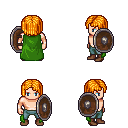
a pixel art fantasy rpg character, male body template, human, light skin, green cape, teal pants, light blonde pageboy hairstyle, bracelets, brown shoes, shield, four views (front, back, left, right), 2x2 character sprite sheet, small pixel art, hard edges, no anti-aliasing